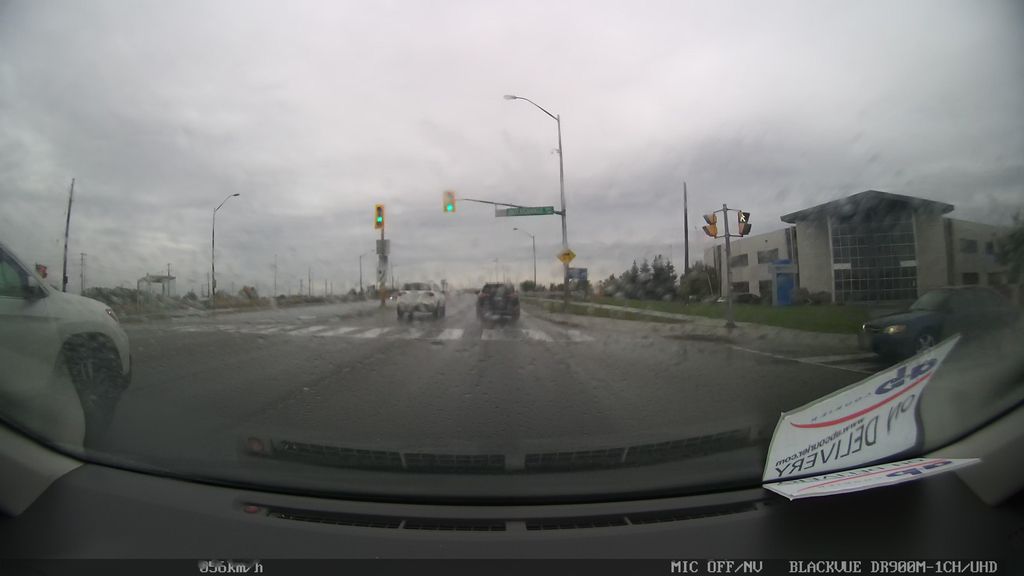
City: toronto